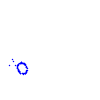
Particle: proton